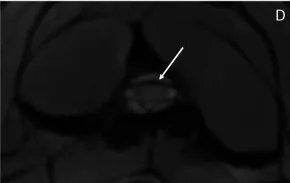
Magnetic resonance images of the reported case. Transverse T2*. At the level of C2. This same area corresponds to signal void in T2* (D).
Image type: radiology (mri)